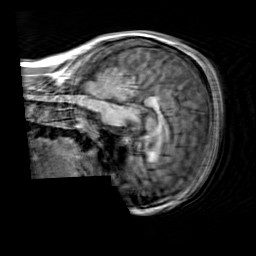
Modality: T1w
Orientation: sagittal
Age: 21
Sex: female
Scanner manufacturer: siemens
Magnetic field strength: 3 T
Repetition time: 2.3 s
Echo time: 0.00303 s